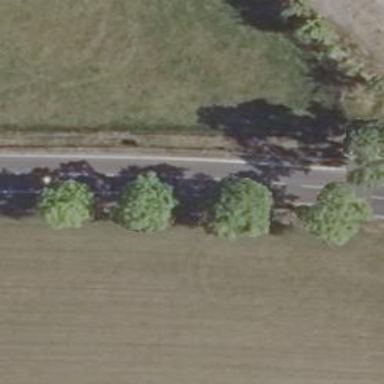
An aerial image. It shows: Row of deciduous broadleaved trees.